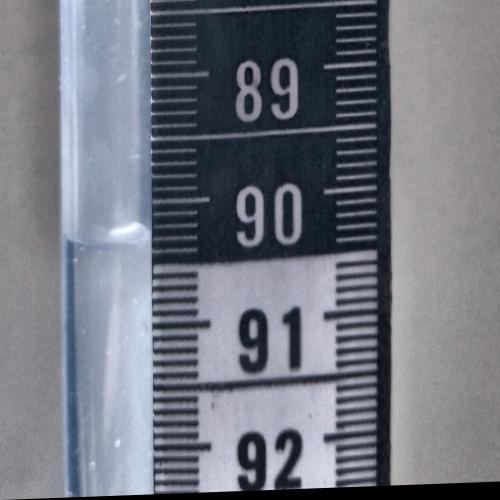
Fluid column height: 90.3 cm